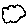
Label: cloud